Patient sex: M
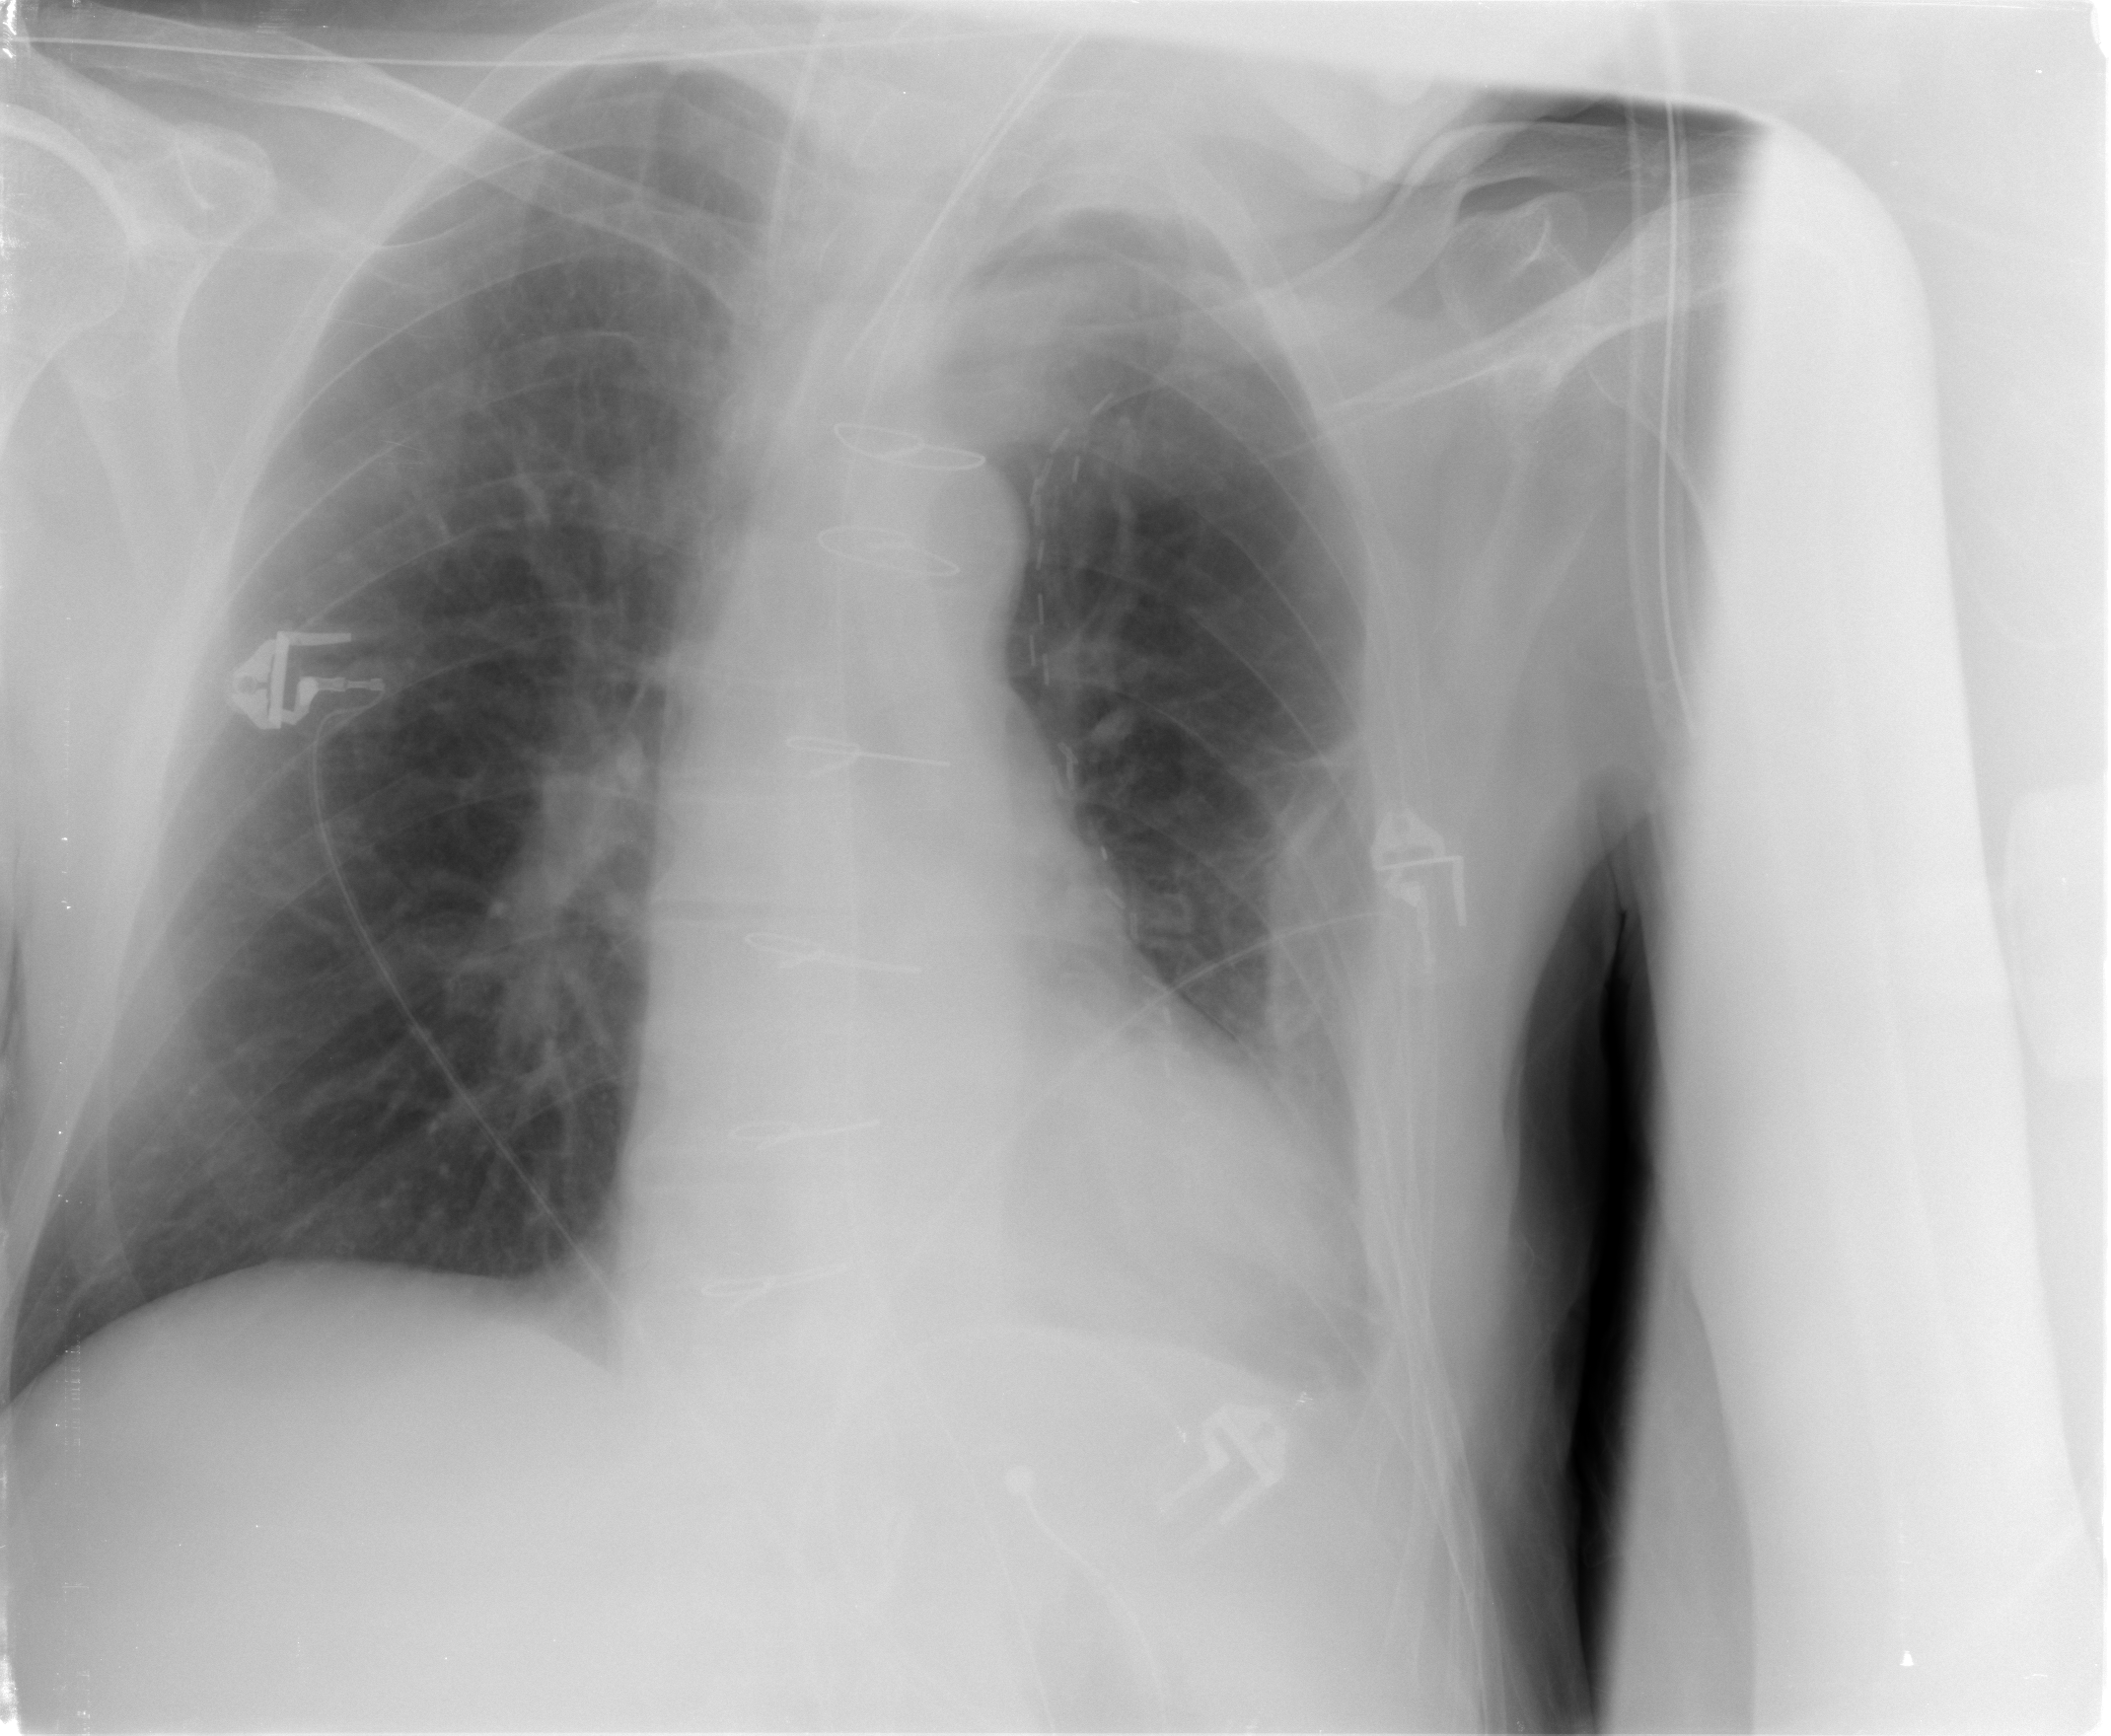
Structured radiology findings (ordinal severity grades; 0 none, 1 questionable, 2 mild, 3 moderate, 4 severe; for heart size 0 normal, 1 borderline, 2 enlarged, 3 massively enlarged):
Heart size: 0
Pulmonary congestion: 0
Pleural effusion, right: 0
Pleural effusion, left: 2
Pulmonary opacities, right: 0
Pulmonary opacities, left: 0
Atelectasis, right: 0
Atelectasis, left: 2